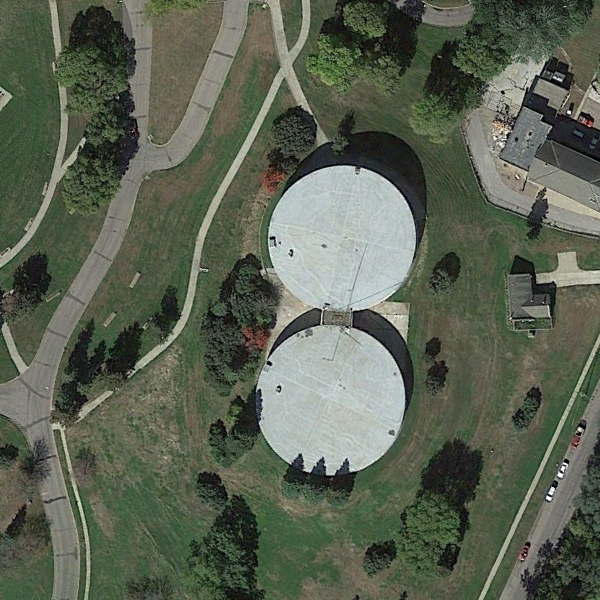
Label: StorageTanks